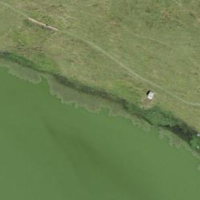
EUNIS habitat code: 23
Species observed at this site:
Silene dioica